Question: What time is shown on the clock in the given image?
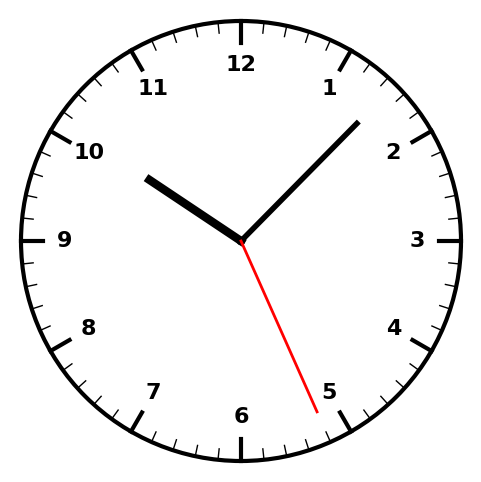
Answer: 10:07:26